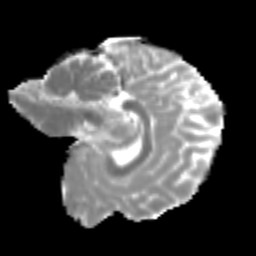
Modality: MD
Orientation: sagittal
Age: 24
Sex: male
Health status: healthy
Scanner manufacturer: siemens
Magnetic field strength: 3 T
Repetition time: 3.6 s
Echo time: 0.092 s